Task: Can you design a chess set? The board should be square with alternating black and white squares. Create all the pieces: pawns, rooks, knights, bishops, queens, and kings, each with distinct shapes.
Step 1459:
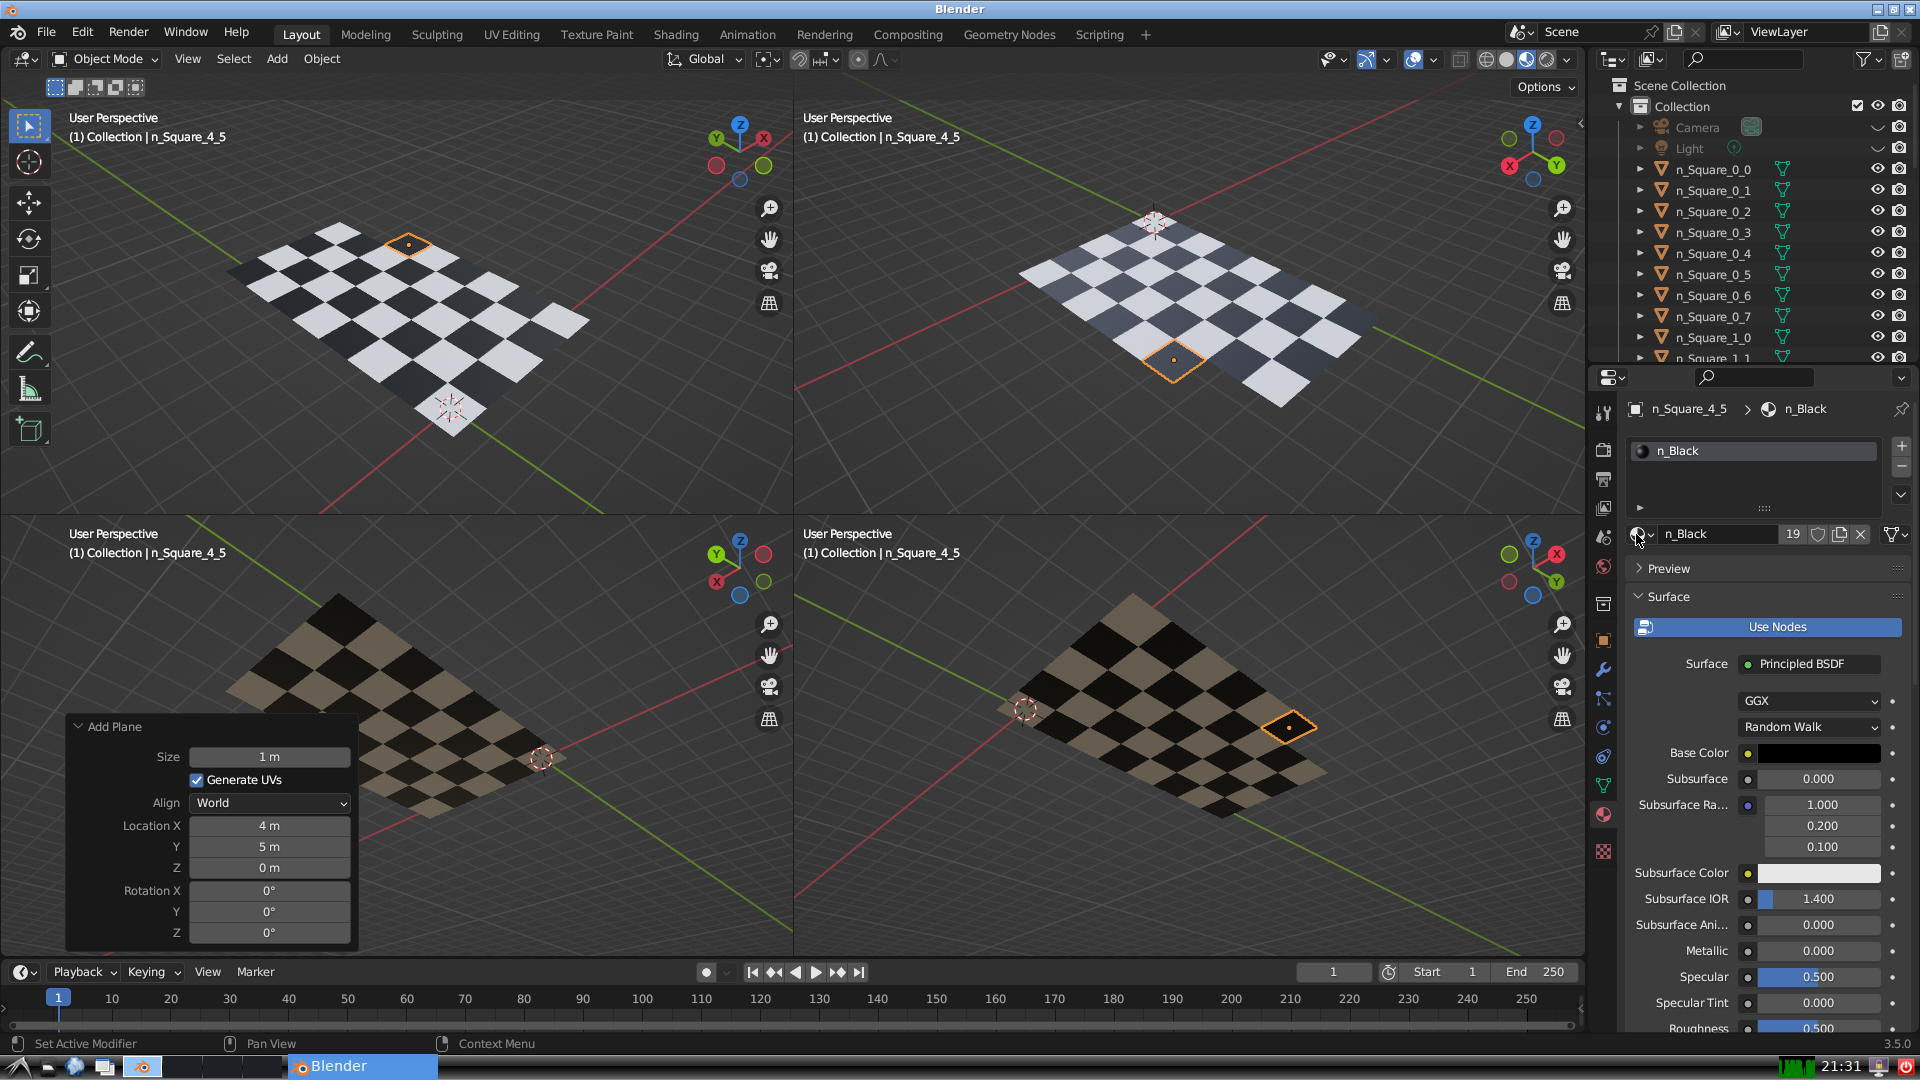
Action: {"mouse_move": [278, 58]}